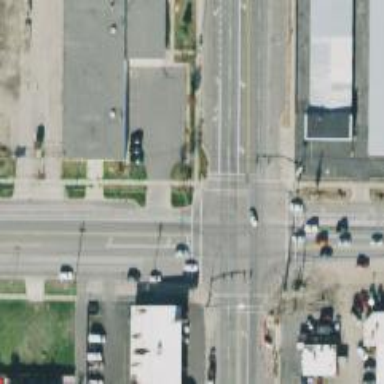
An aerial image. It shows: Crossing on the road with line markings.